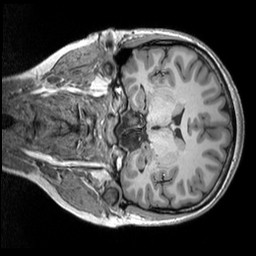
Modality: T1w
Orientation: coronal
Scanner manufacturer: siemens
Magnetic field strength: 3 T
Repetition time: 2.53 s
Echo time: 0.00298 s